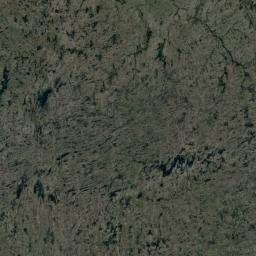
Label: wetland